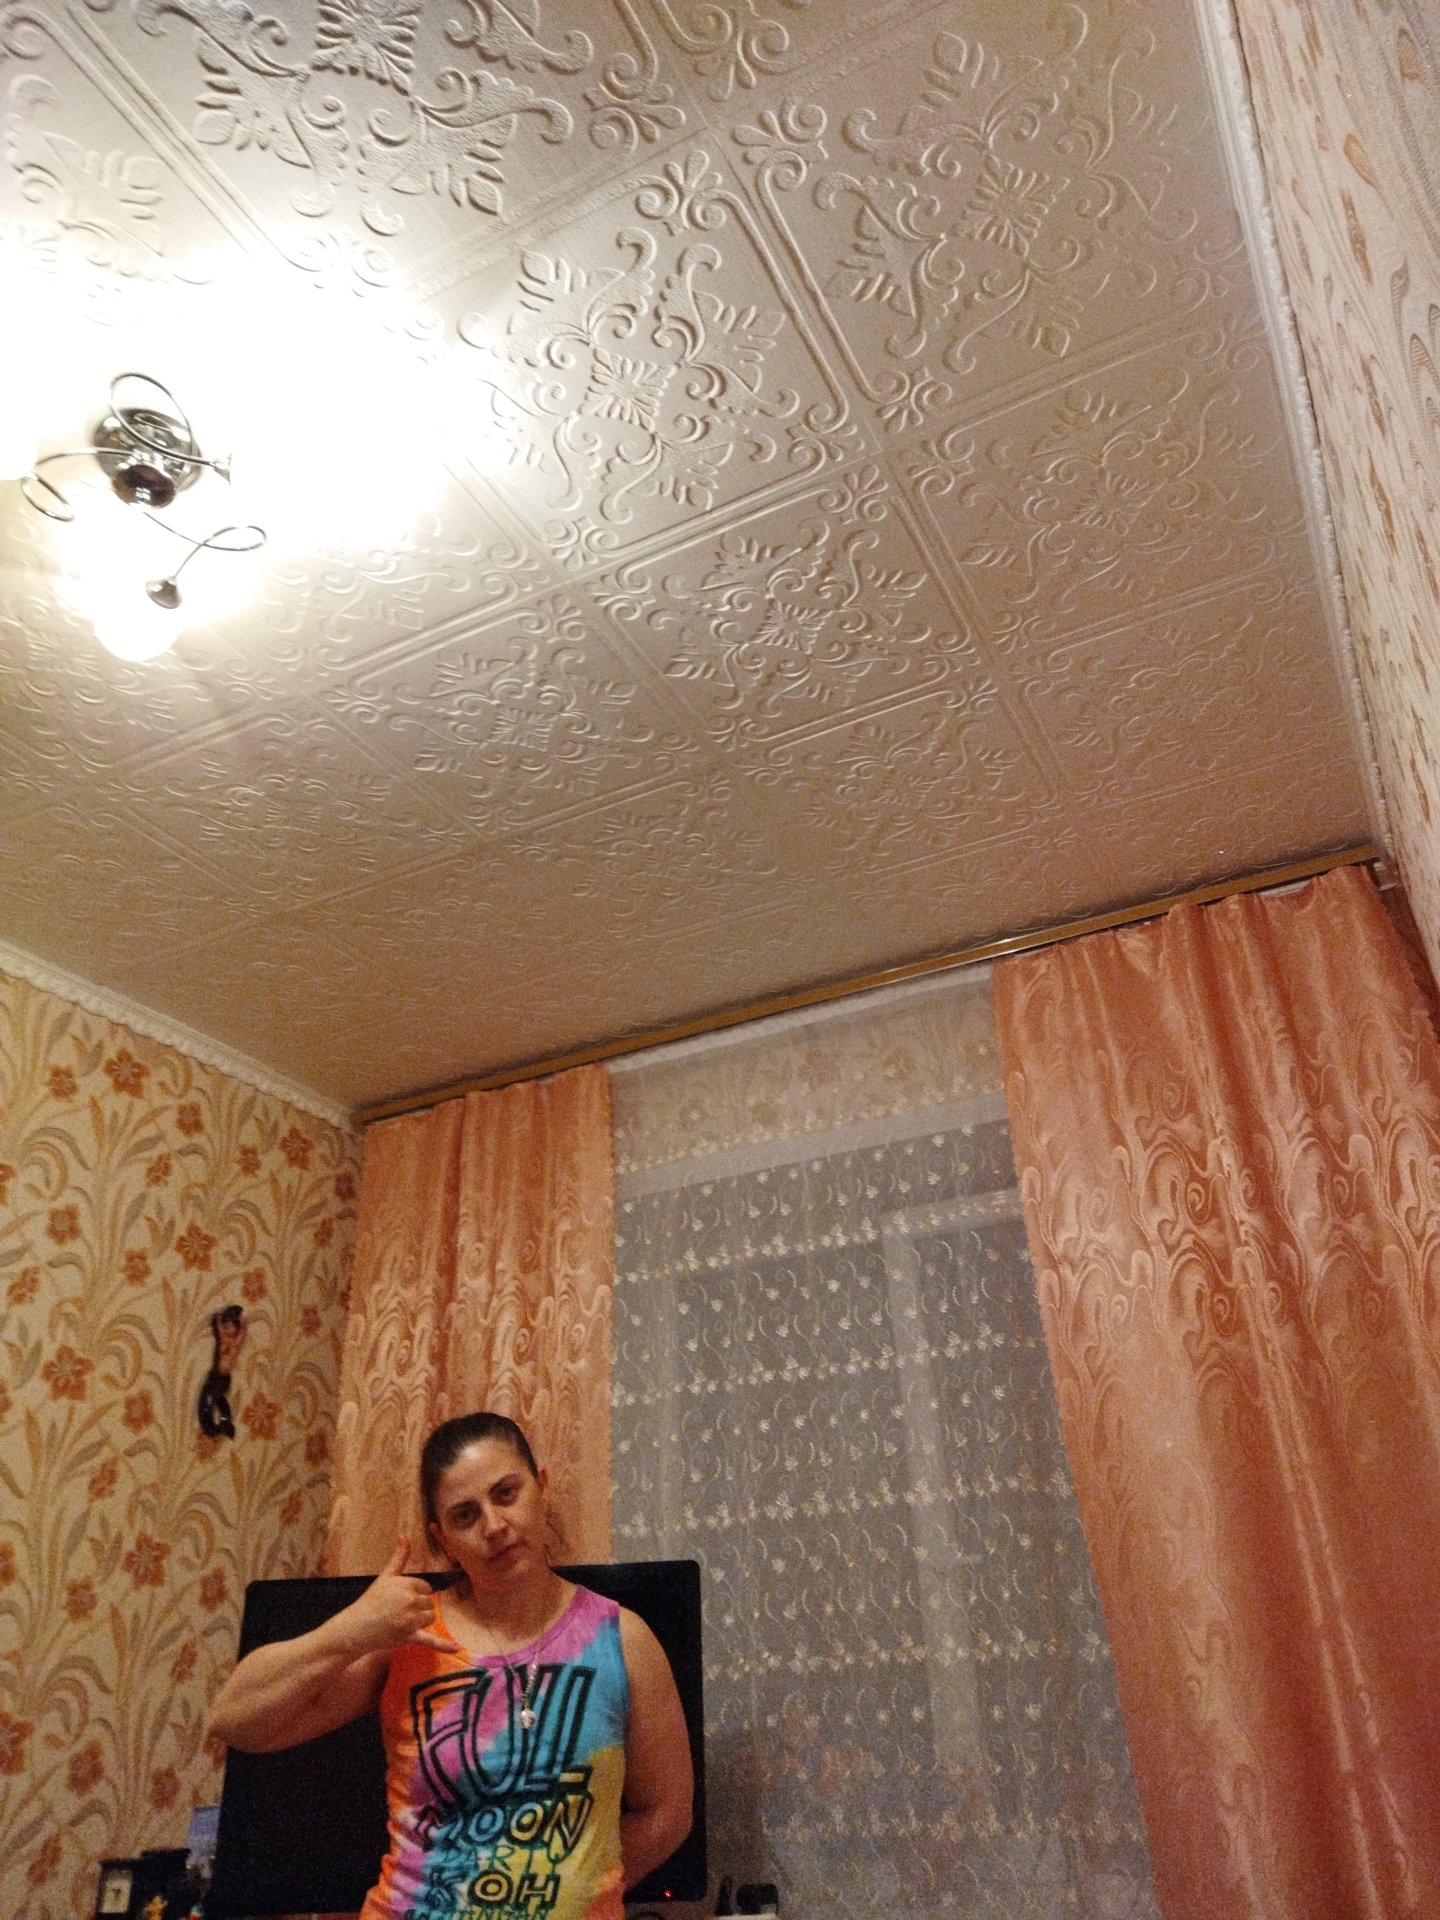
Label: noise